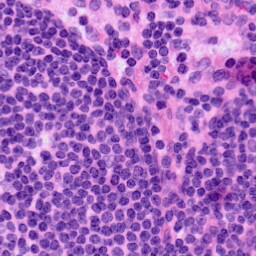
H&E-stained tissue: LymphNode